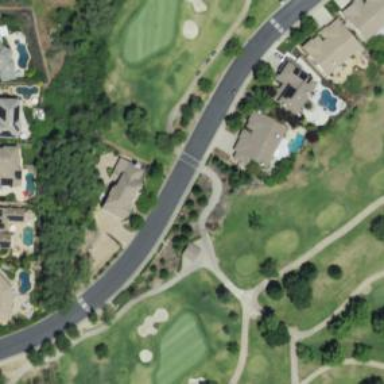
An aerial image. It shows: Path for golf carts.